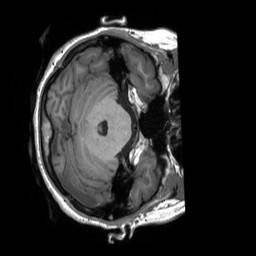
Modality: T1w
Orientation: axial
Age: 29
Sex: female
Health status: ill
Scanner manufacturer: siemens
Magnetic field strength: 3 T
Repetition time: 2.3 s
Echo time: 0.00232 s